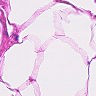
Metastatic tissue present: no